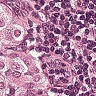
Metastatic tissue present: yes